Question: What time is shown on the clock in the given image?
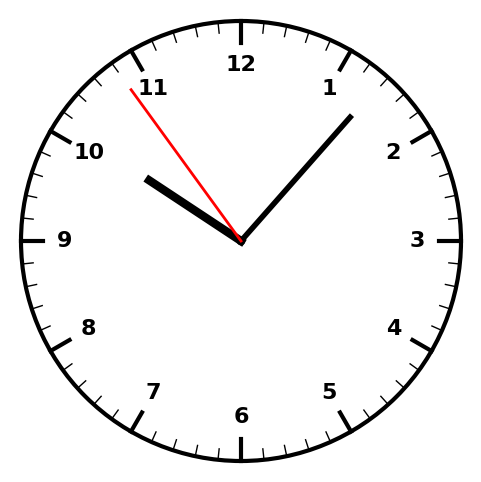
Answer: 10:06:54